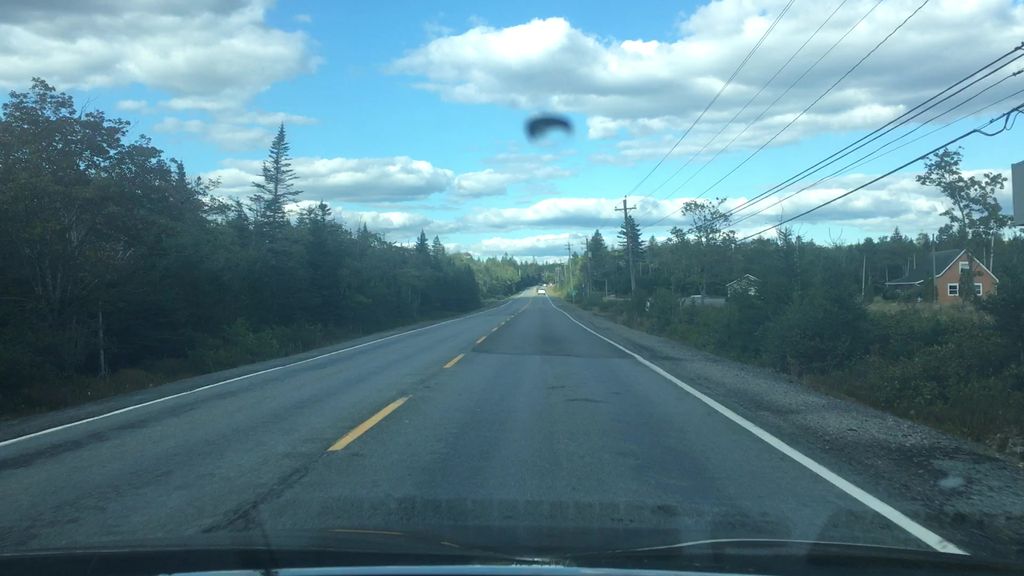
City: halifax